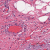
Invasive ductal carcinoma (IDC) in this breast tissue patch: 0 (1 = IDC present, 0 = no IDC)